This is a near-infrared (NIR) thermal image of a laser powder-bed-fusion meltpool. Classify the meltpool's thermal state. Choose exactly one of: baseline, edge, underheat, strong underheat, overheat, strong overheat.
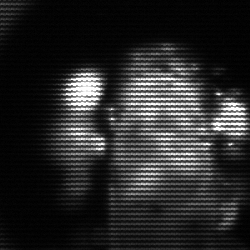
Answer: strong underheat